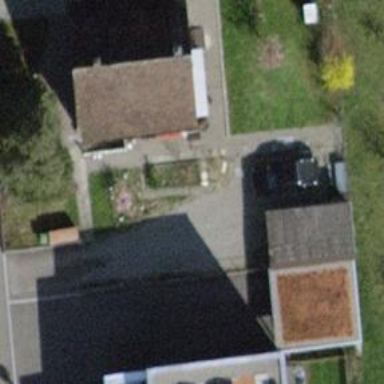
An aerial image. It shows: Detached building.